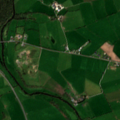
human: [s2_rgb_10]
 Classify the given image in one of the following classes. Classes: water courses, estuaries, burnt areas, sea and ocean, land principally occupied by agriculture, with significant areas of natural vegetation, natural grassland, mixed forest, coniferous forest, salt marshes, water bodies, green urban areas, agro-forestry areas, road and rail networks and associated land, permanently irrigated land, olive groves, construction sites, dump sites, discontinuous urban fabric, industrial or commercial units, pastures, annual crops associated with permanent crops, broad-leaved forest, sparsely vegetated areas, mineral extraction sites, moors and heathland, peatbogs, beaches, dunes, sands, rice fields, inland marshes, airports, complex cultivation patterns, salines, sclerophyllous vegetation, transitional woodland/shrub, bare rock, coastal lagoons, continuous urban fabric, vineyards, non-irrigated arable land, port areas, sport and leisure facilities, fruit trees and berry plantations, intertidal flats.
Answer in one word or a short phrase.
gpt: discontinuous urban fabric, pastures, land principally occupied by agriculture, with significant areas of natural vegetation, mixed forest